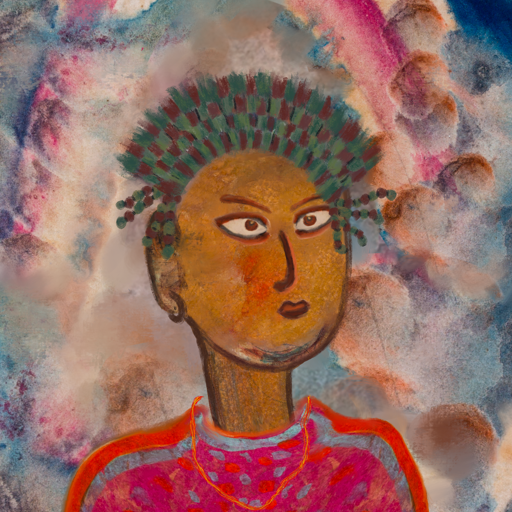
Background: Rupkatha, Head And Neck Side: Pipe, Face Side: Roy_Bahadur, Bust: Sisters, Hair Side: Blank, Head Accessory: After_Raid_Crown, Second Necklace: Gypsy_Mother_2, Necklace: Blank, Baby: Blank